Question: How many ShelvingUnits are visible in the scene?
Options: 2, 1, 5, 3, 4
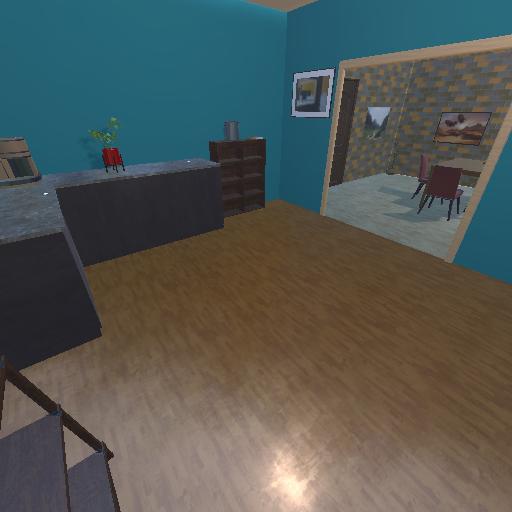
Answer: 2